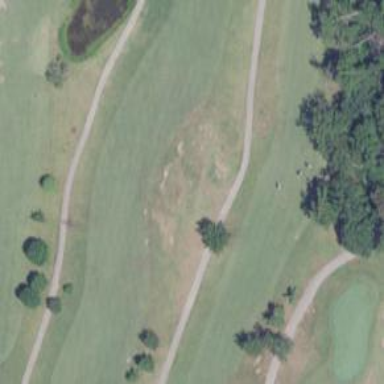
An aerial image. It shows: Well-maintained grass fairway on golf course.